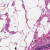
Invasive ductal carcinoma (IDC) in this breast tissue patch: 0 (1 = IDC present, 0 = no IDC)